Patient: sex F, age 65
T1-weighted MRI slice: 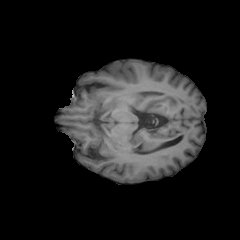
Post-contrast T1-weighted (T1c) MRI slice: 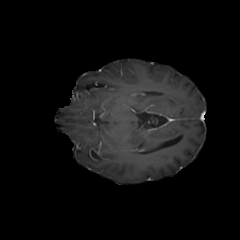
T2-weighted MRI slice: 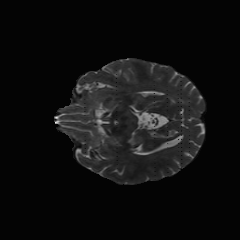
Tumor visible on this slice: no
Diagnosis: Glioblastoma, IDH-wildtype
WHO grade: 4